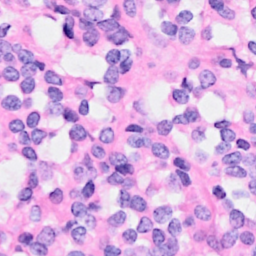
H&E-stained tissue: Breast